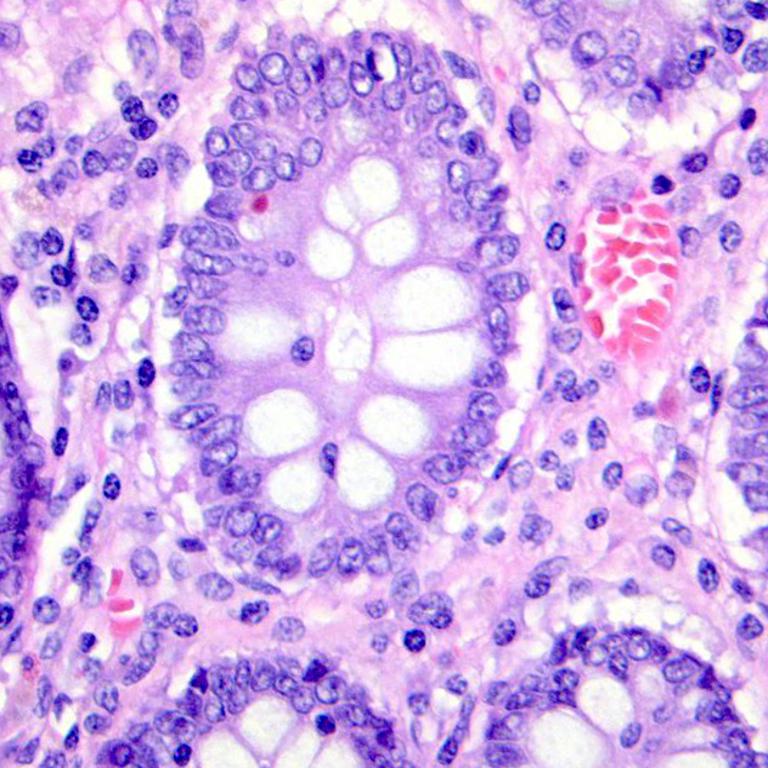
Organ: colon
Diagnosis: benign